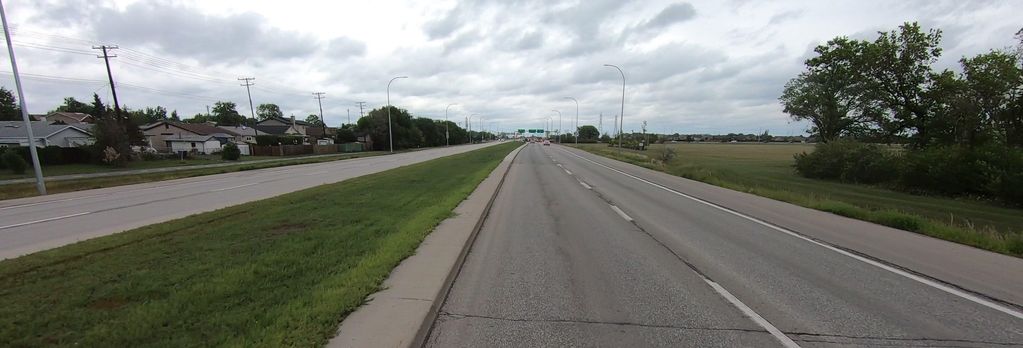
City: winnipeg